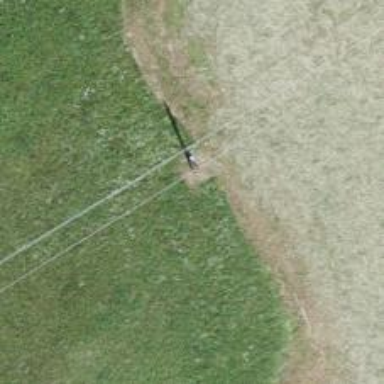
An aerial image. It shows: Power pole.